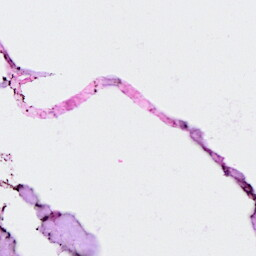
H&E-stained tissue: Breast